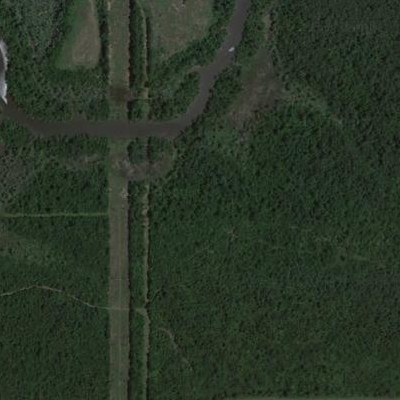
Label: eForest